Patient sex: M
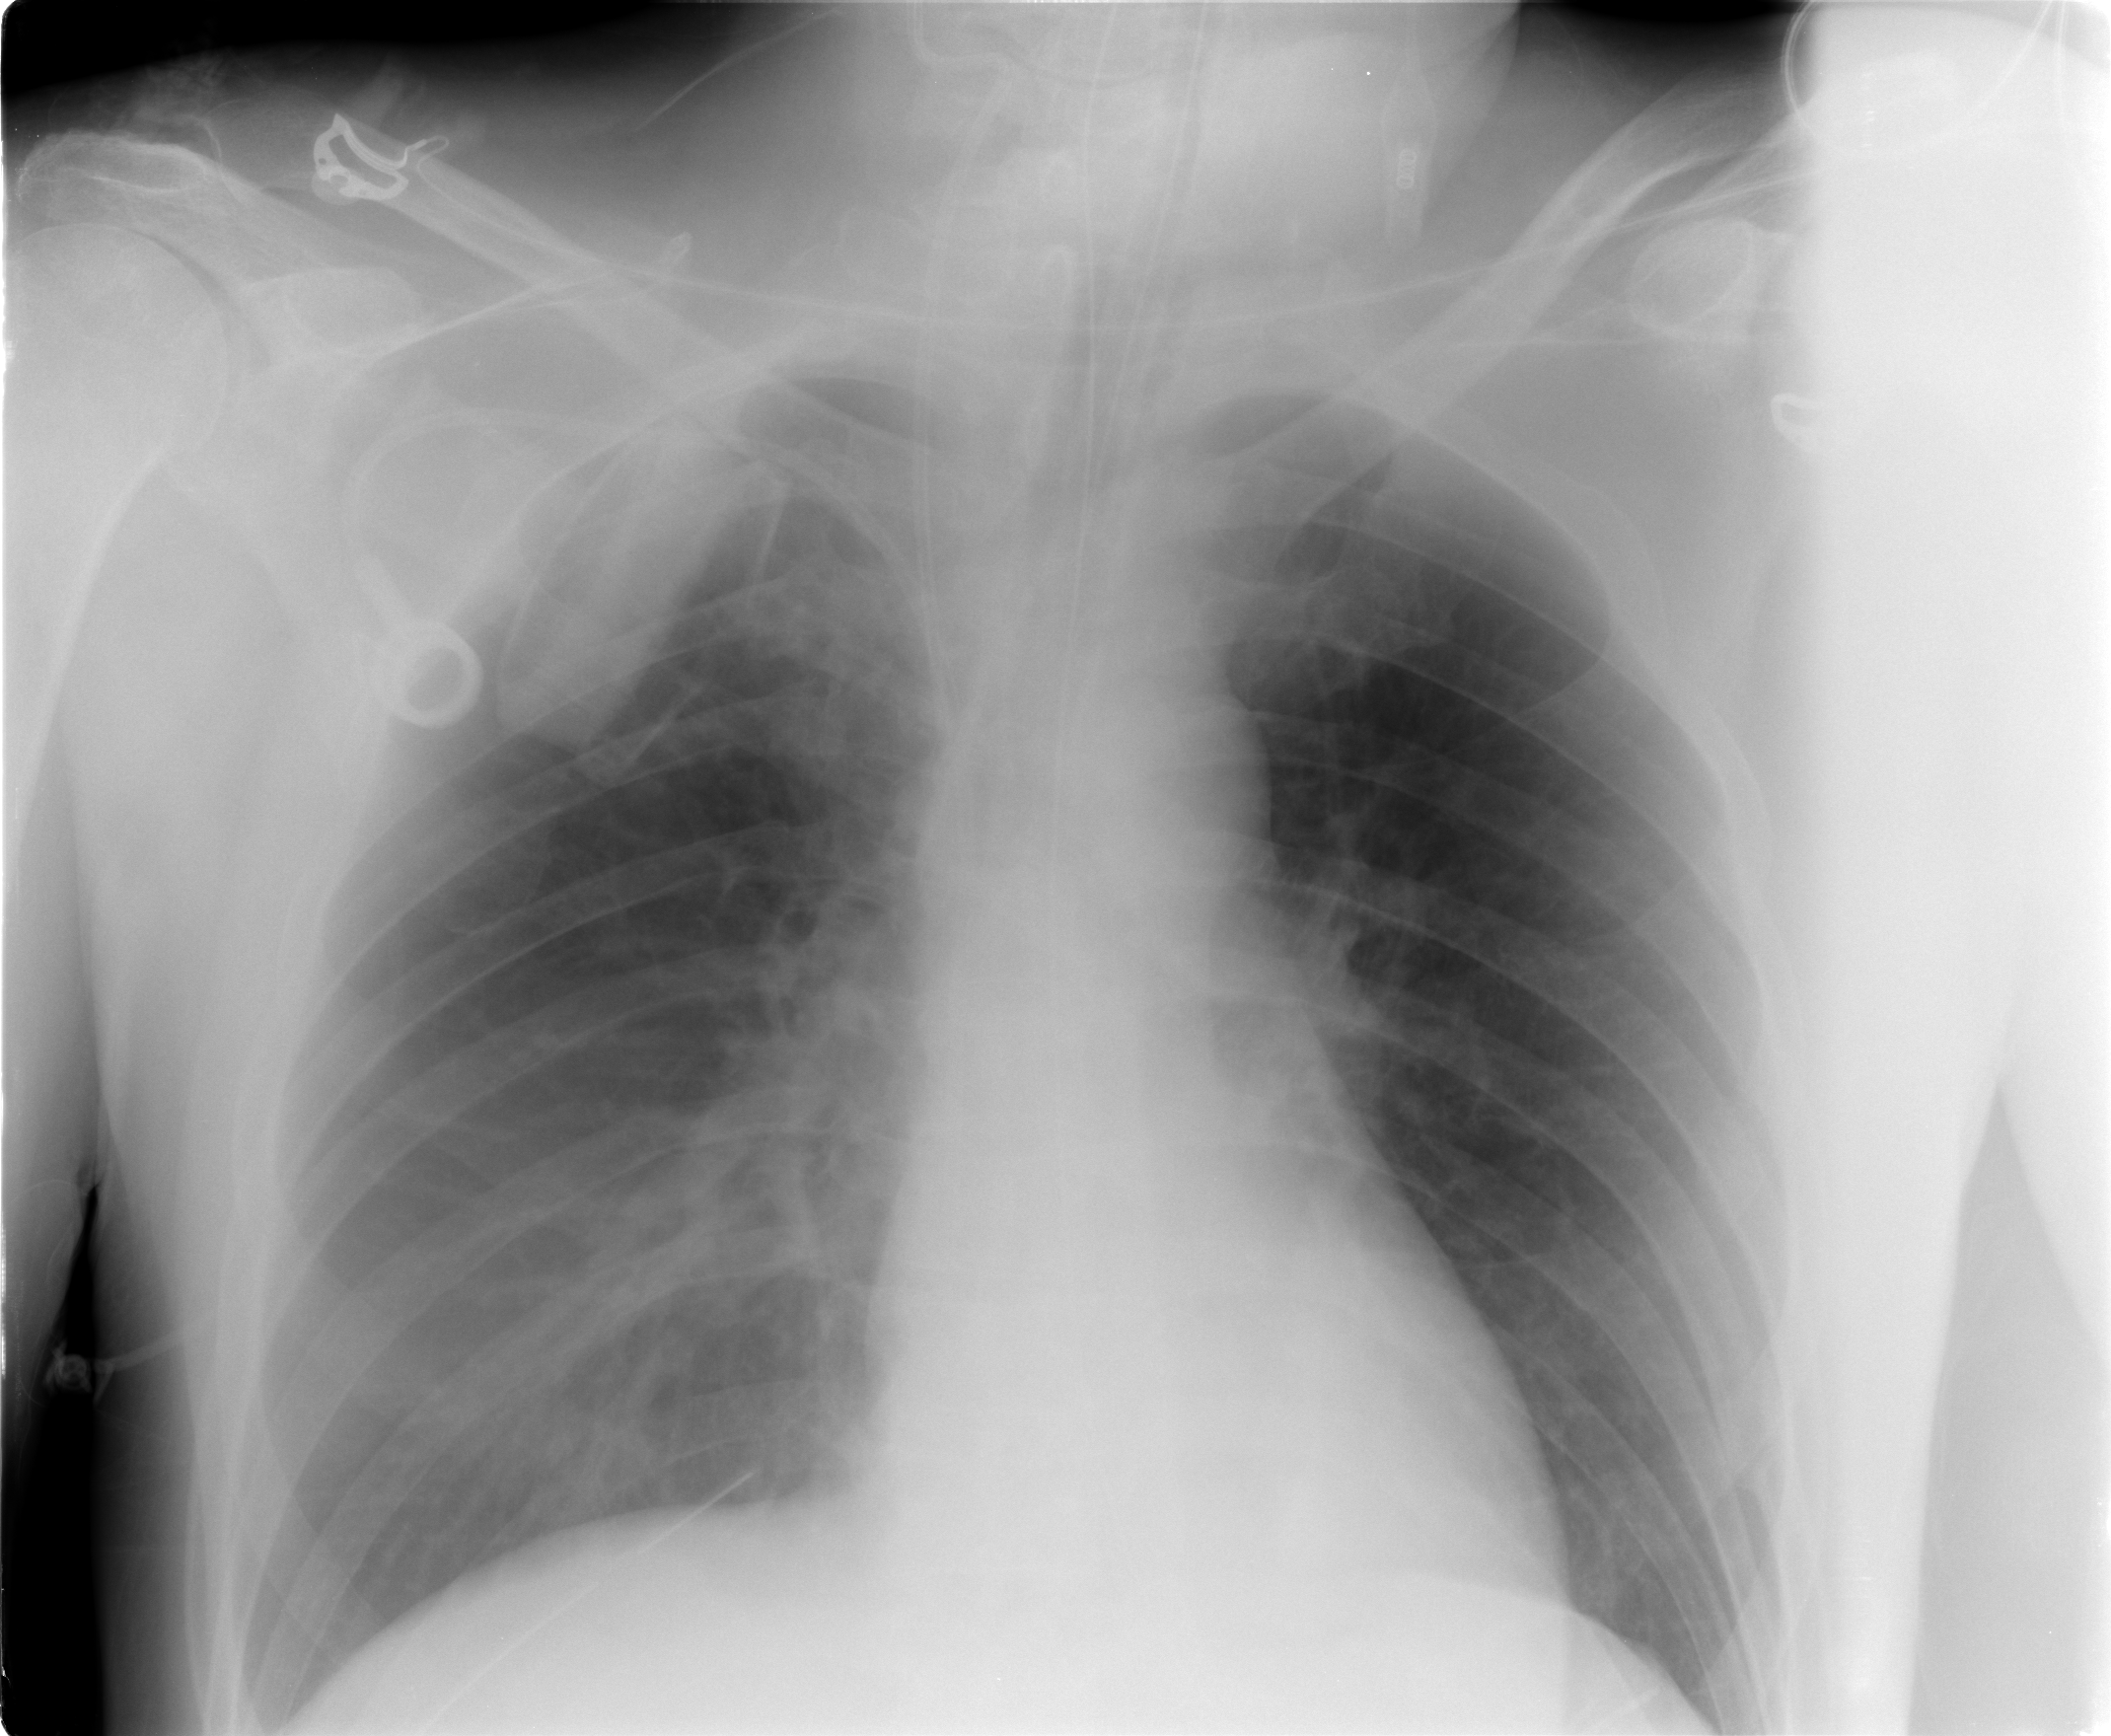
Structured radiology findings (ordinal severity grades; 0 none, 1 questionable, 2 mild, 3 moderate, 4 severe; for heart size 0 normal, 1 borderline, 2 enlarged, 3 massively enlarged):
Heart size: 0
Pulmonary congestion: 0
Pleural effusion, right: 0
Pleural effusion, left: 0
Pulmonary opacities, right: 1
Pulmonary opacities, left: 0
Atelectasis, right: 0
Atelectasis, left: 0